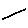
Label: line